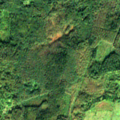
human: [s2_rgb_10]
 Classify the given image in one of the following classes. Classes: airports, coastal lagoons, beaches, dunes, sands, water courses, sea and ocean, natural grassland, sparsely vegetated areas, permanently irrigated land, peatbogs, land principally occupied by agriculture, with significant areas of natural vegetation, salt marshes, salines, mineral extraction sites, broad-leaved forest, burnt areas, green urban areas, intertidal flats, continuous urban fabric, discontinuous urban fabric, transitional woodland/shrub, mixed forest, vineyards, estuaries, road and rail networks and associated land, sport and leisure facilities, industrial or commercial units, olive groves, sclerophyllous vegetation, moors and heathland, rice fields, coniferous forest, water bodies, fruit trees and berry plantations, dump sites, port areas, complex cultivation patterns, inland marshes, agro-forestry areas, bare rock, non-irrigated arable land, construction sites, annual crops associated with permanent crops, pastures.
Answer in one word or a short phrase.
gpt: pastures, broad-leaved forest, coniferous forest, mixed forest, transitional woodland/shrub